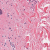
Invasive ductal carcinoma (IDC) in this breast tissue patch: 0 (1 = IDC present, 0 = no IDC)